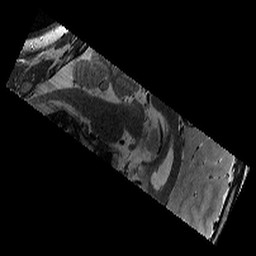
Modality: T2w
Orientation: sagittal
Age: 13
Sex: male
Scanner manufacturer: siemens
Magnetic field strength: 3 T
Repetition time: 8.46 s
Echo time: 0.067 s